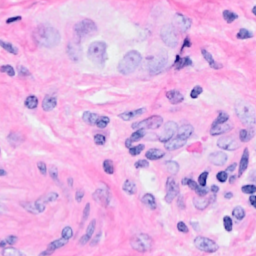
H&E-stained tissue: Breast